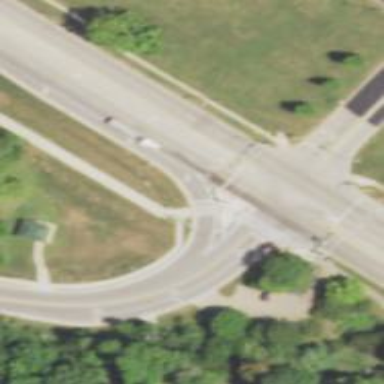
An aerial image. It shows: Road marking indicating solid crossing edge.